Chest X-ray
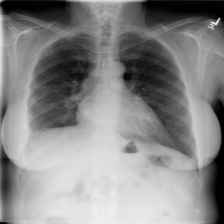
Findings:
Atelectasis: negative
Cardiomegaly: negative
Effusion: negative
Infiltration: negative
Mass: negative
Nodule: negative
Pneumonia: negative
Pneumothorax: negative
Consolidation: negative
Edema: negative
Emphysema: negative
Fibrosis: negative
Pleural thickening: negative
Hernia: negative